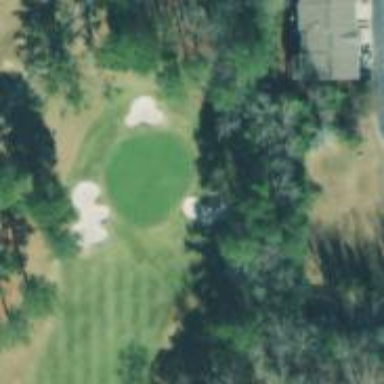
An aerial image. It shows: Golf hole.